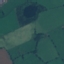
Label: Pasture